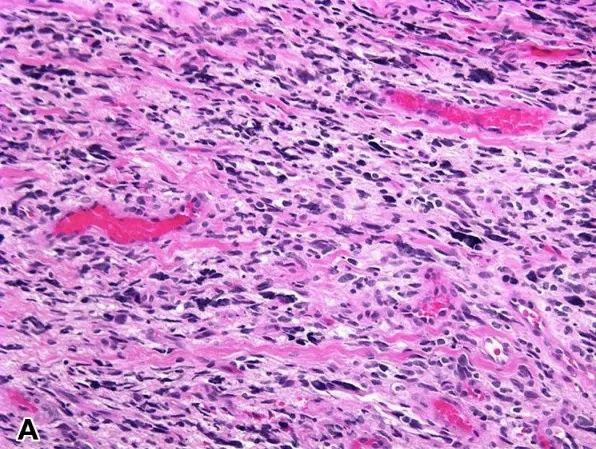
A. Biopsy of an intradural extramedullary lesion at T12/cauda equina, showing highly pleomorphic cells with a hint of fibrillary cytoplasm growing in an infiltrating fashion (H&E, x100).
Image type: pathology (h&e)